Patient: sex F, age 69
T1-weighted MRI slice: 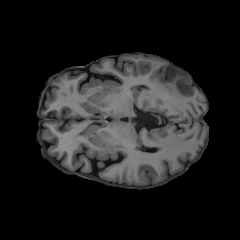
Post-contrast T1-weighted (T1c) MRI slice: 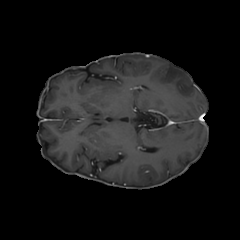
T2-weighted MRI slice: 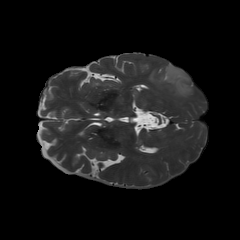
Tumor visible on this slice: yes
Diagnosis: Glioblastoma, IDH-wildtype
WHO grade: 4